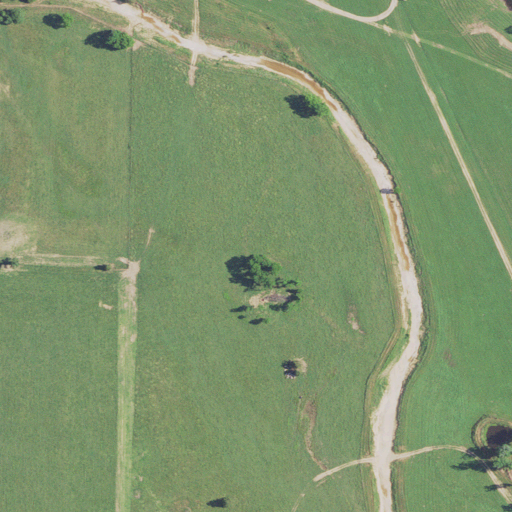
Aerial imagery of valley in Missouri named Mustion Hollow containing pasture and grassland